Interaction volume radius: 5 \u00c5
Interaction volume height: 15 \u00c5
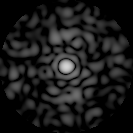
Disorder parameter: 0.7833